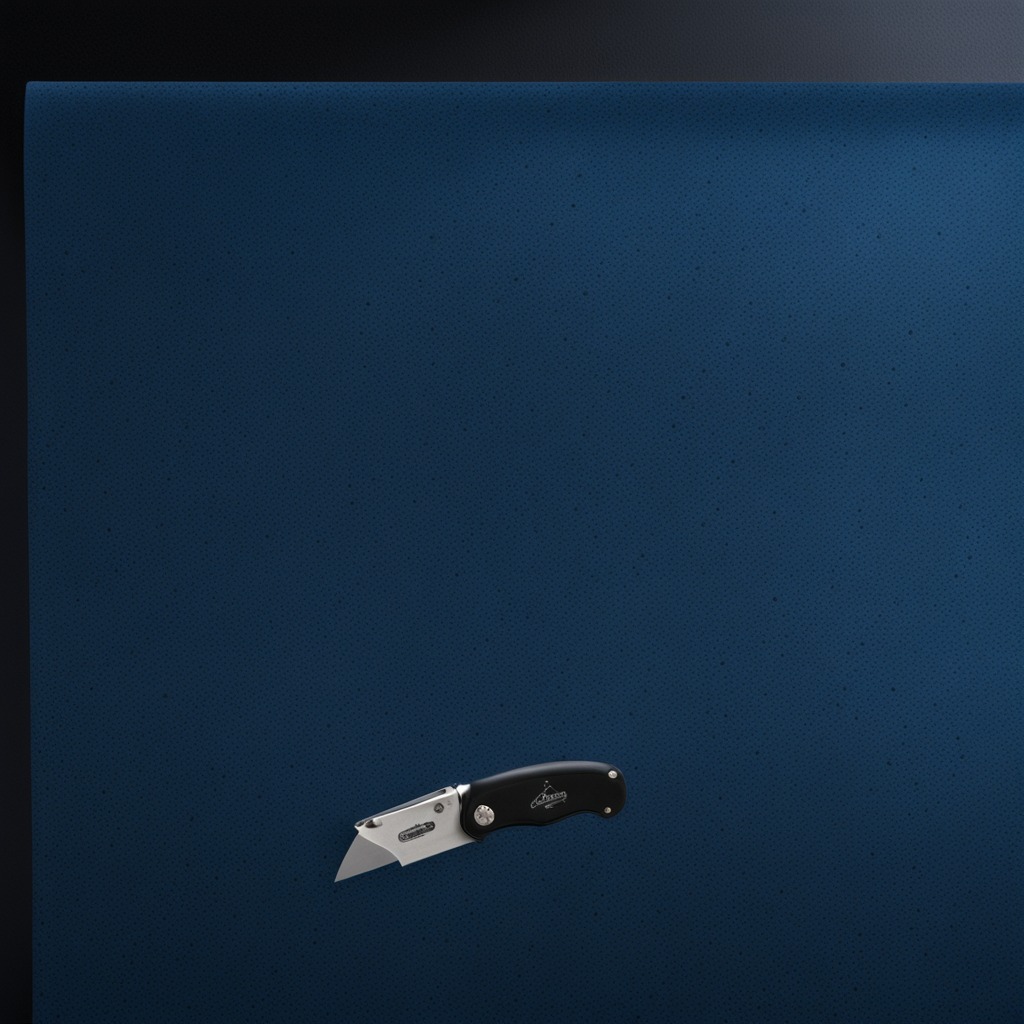
A utility knife lying on a clean granite tabletop inside a workshop at night dim ambient light soft shadows worn but beneath the mat